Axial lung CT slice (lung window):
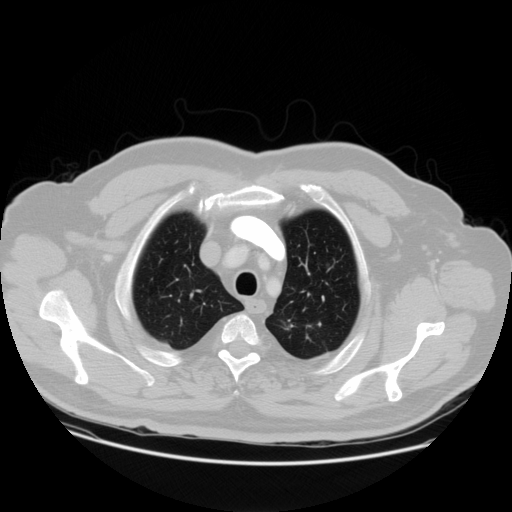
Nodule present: no